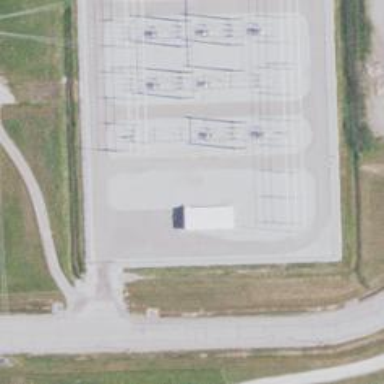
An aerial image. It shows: Switch used for power control.